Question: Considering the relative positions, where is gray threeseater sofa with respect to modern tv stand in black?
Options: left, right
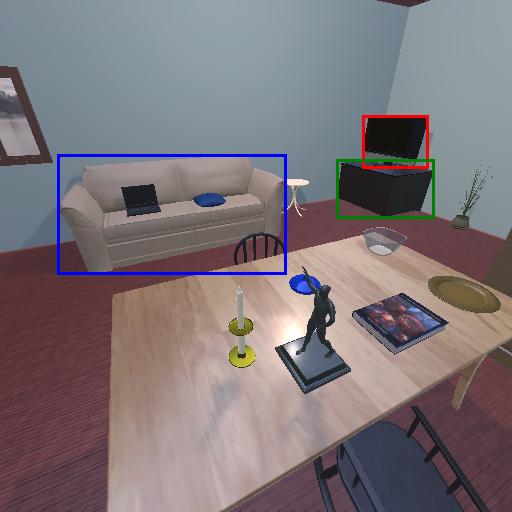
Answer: left